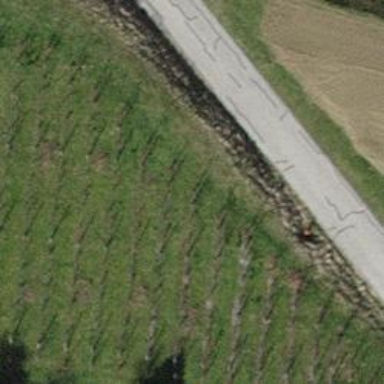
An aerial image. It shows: Vineyard.